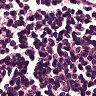
Metastatic tissue present: no